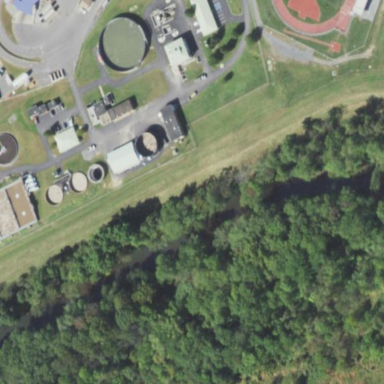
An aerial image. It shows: Wastewater plant.